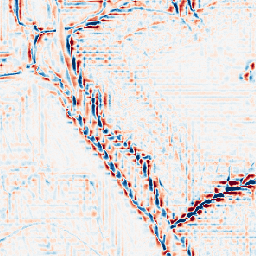
Category: wavelet
Decomposition family: wavelet_dwt
Decomposition parameters: wavelet: db2
level: 3
Upsampling method: cubic_catmull_rom
Upsampling parameters: scale: 8
Upsampling scale: 8